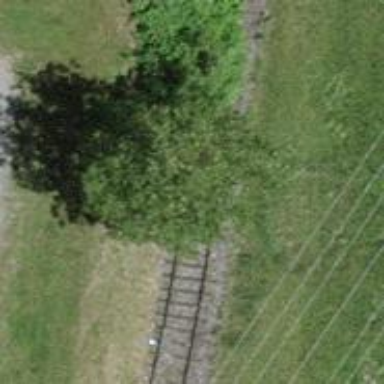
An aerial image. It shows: Disused railway.